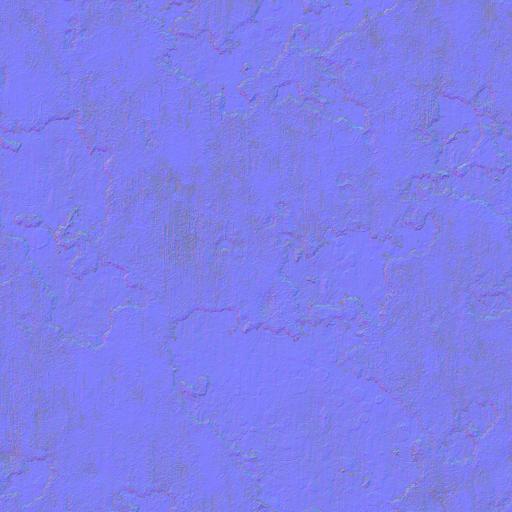
metal paint painted rust